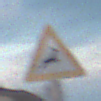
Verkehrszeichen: WildwechselLinks
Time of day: SunriseSunset
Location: Outdoor (Beach)
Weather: PartlyCloudy
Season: NotSpecified
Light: Natural